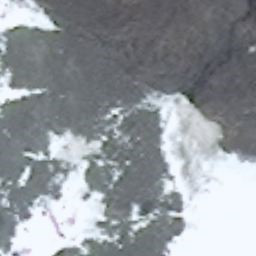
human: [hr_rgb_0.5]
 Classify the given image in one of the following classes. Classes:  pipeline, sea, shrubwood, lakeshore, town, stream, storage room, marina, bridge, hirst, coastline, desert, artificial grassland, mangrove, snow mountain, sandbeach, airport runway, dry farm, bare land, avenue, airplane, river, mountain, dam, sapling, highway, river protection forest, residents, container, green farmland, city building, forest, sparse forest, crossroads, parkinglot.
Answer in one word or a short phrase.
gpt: snow mountain